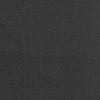
Label: dusty